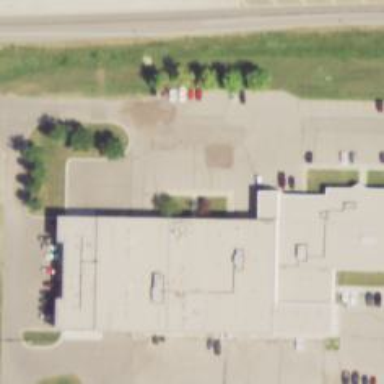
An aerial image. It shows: Government office building related to transportation.